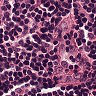
Metastatic tissue present: no